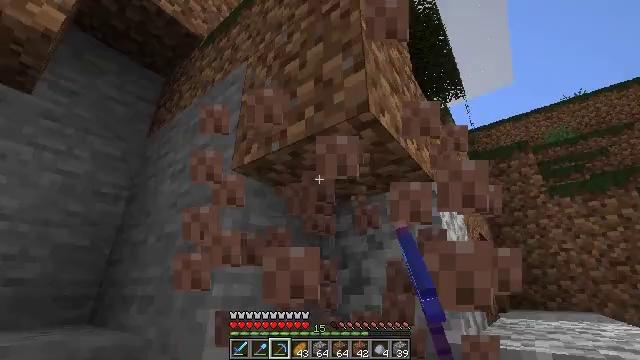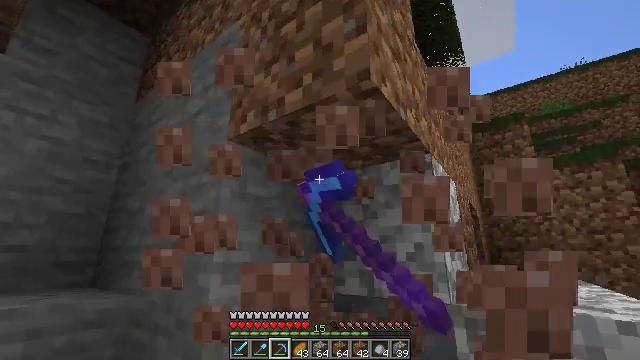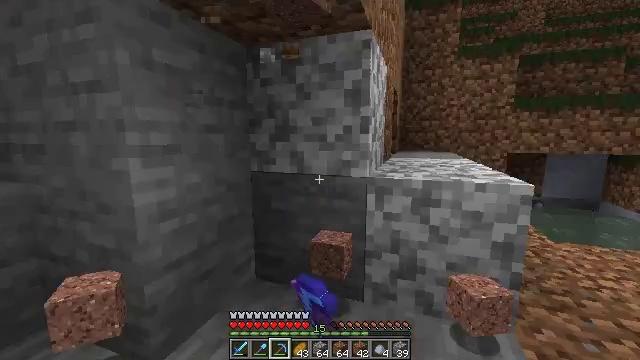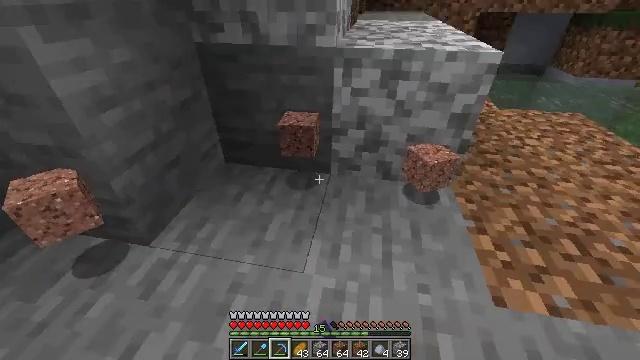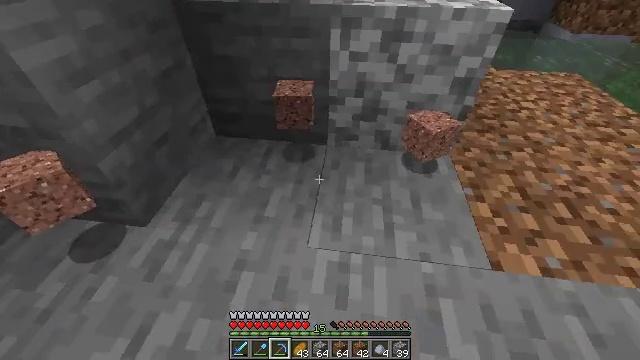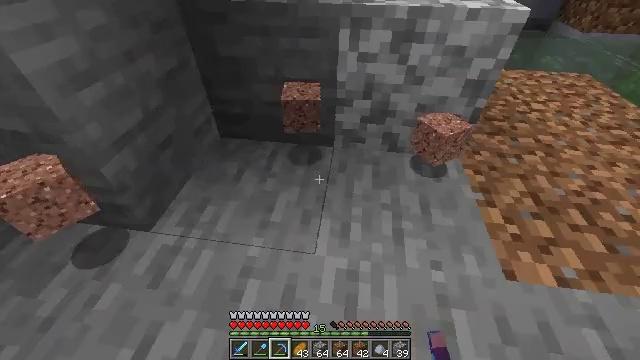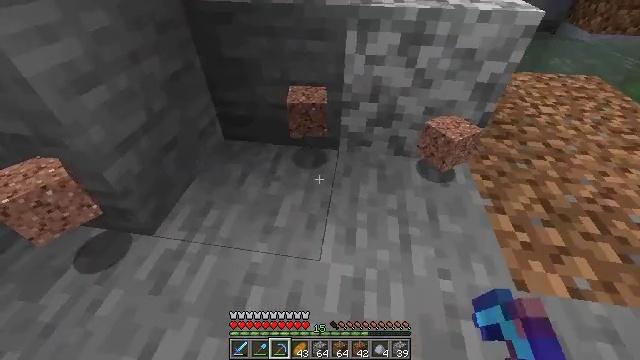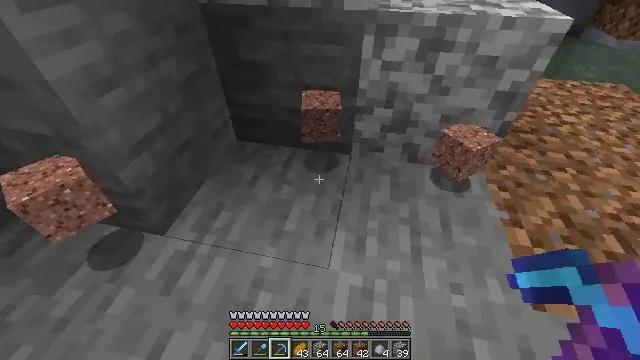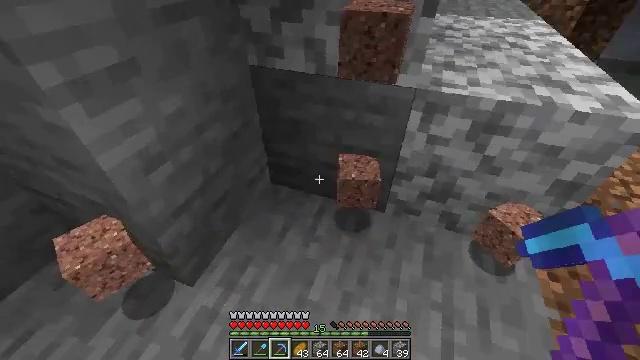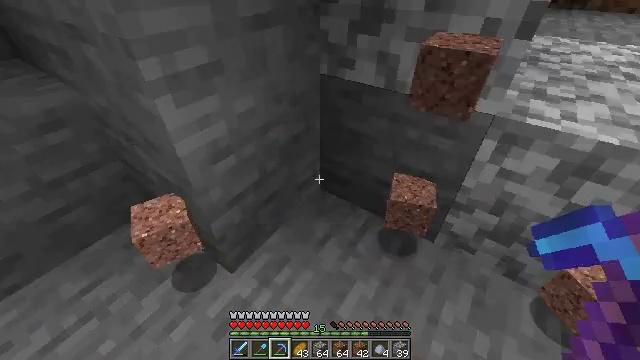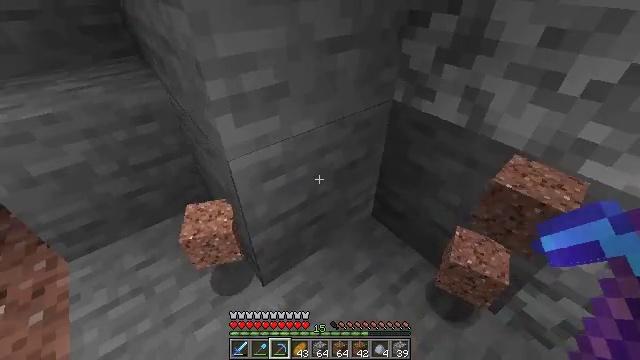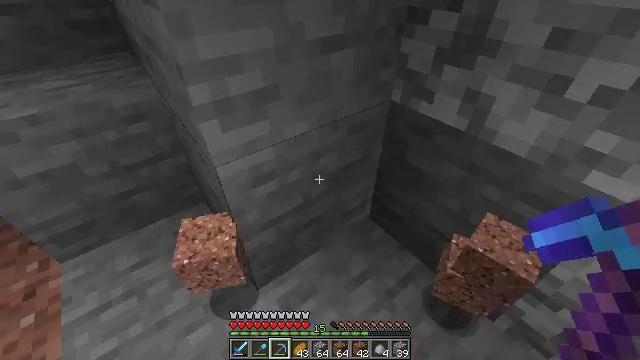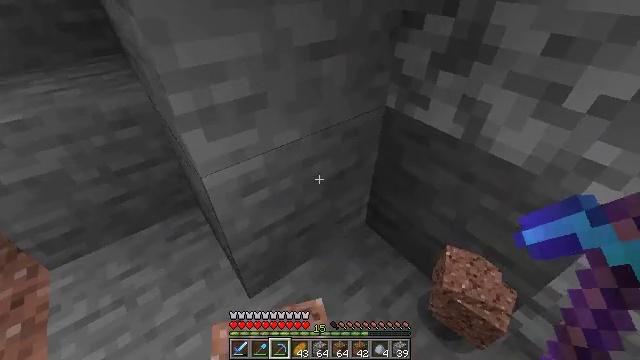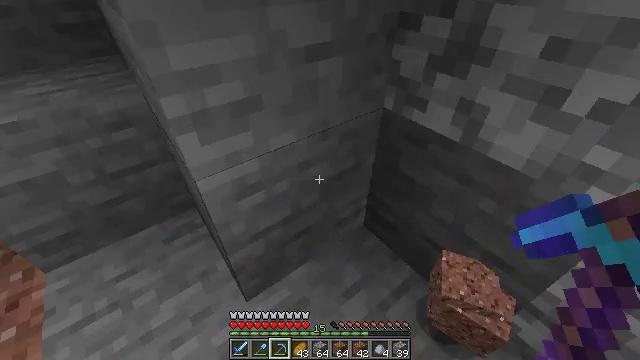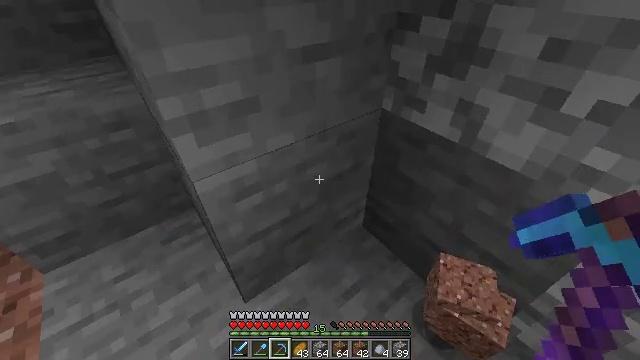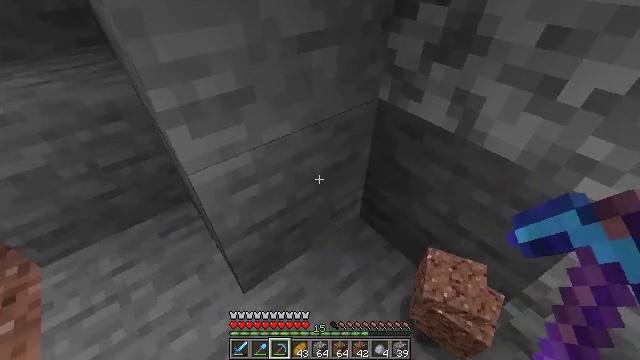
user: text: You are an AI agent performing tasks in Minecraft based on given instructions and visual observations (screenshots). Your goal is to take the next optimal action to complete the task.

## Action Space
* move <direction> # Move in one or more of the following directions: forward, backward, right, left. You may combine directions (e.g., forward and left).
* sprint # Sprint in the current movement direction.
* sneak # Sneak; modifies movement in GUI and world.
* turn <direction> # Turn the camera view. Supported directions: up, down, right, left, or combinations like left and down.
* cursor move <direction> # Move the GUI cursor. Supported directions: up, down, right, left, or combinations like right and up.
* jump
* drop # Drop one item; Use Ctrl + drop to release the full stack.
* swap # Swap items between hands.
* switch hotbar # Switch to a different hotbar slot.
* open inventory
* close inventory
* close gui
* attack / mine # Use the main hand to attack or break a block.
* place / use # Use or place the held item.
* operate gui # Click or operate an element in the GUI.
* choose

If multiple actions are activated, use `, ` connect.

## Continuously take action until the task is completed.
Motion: motion action
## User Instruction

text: Use the crafting table to craft polished granite.
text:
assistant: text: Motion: move left, sneak, turn right and down, attack / mine
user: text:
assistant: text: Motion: move forward and move left, sneak, turn right and down
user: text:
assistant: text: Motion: move forward and move left, sneak, turn right and down
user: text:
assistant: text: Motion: move forward and move left, sneak, turn right and down
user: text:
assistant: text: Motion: move forward, sneak
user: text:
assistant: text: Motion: move forward
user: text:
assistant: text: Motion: move forward, turn left
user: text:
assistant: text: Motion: move forward, turn left and up
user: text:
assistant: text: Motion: move forward, turn left and up
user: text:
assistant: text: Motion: turn left and up
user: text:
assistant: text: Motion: turn down
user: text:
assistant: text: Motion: no_op
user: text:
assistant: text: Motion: no_op
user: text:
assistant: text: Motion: no_op
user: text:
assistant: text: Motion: turn down
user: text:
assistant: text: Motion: turn right
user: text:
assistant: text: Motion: turn right
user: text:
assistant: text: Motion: open inventory
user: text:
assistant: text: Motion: open inventory
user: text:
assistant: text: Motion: open inventory
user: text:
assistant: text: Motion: cursor move right
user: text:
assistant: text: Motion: cursor move right and down
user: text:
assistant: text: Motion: no_op
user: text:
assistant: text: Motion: no_op
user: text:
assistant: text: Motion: no_op
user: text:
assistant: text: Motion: no_op
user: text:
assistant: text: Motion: no_op
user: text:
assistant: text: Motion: no_op
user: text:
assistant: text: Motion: no_op
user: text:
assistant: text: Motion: no_op